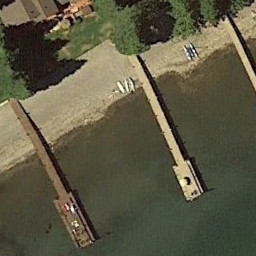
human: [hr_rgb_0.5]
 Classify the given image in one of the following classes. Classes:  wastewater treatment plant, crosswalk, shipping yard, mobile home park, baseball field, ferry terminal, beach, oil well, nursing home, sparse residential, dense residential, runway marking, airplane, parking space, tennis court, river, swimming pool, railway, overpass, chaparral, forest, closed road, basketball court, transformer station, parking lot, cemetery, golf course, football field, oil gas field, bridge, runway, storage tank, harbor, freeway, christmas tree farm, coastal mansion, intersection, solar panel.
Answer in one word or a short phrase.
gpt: ferry terminal